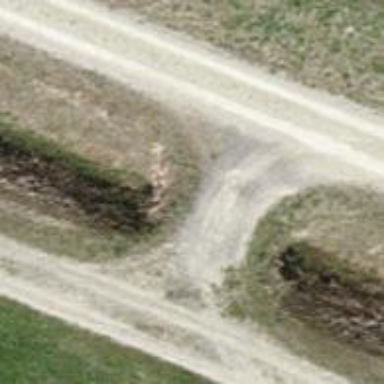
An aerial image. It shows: Culvert tunnel crossing ditch waterway.